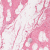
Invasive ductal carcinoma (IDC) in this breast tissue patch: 0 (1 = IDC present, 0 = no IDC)